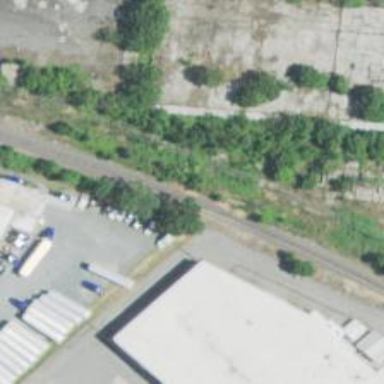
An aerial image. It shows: Abandoned railway spur.